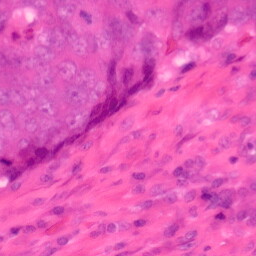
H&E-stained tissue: Colon